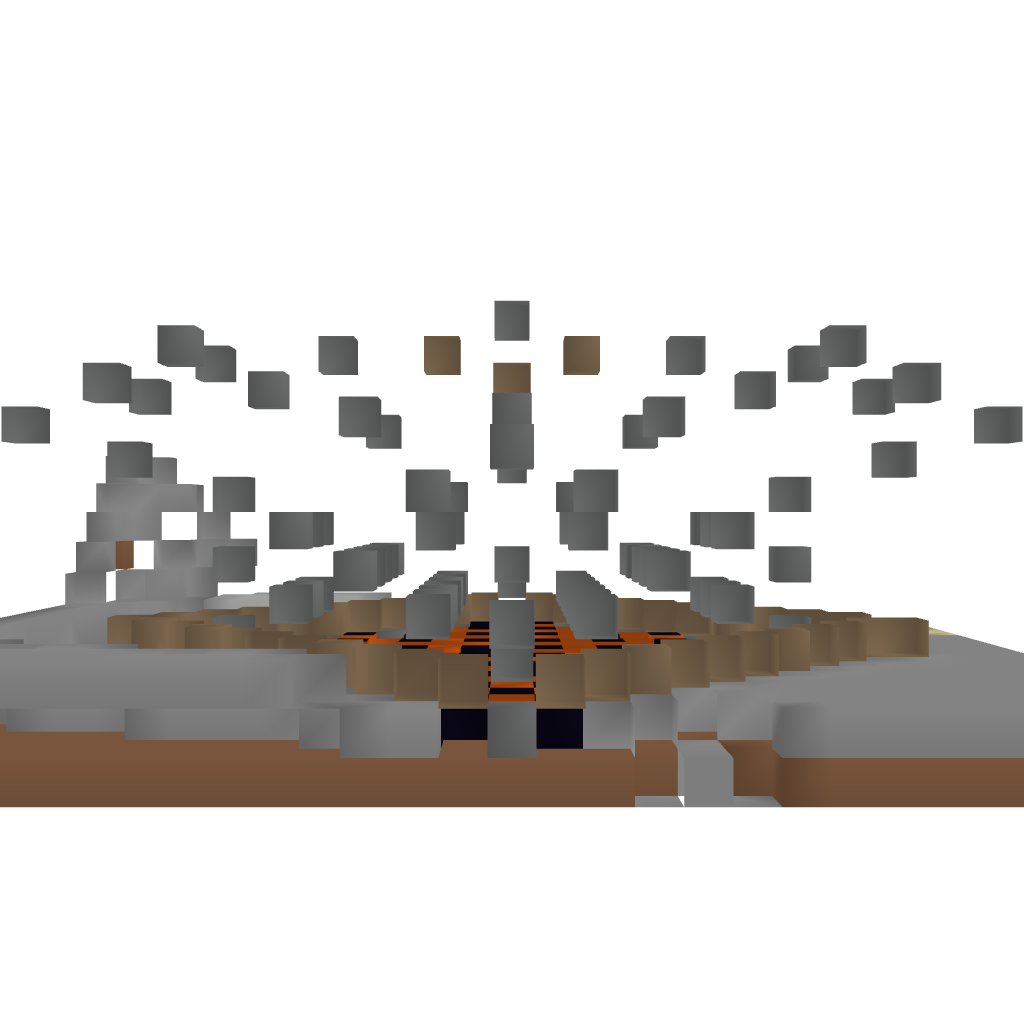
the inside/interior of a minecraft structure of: Symmetry Parkour